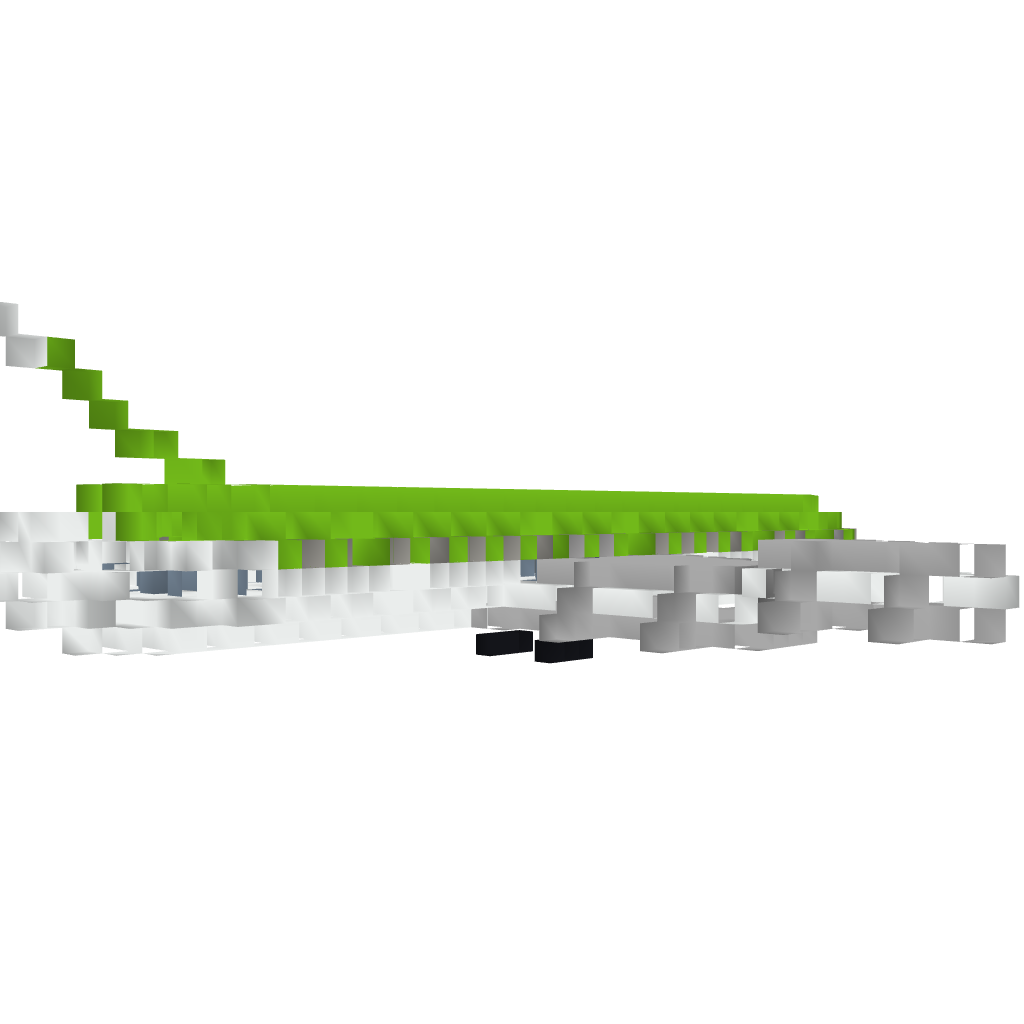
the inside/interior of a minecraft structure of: Airplane (Airbus A310) 1.6.2